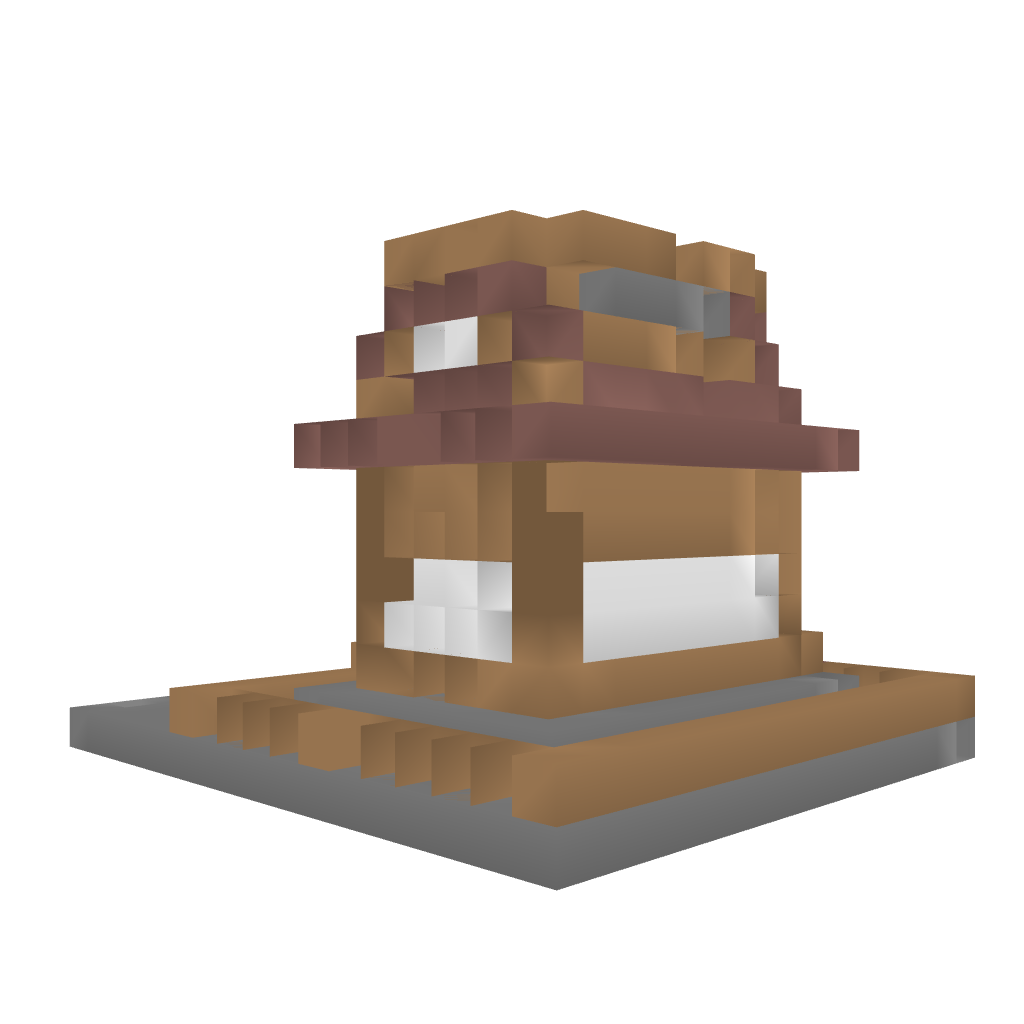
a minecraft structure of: Basic house n°1 good quality